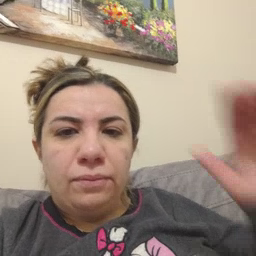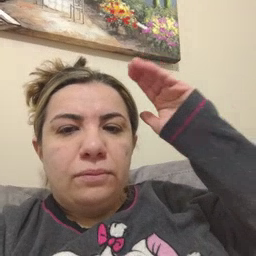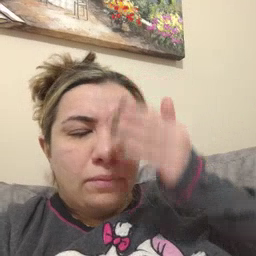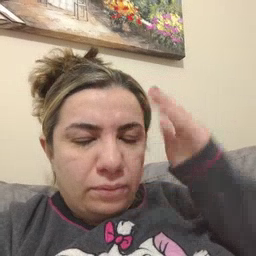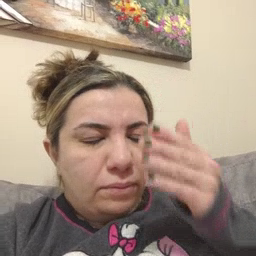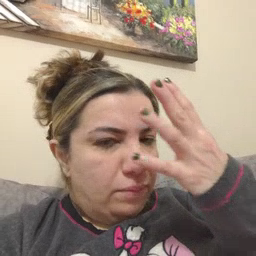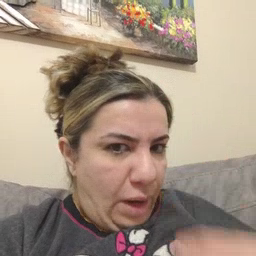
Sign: sleepy